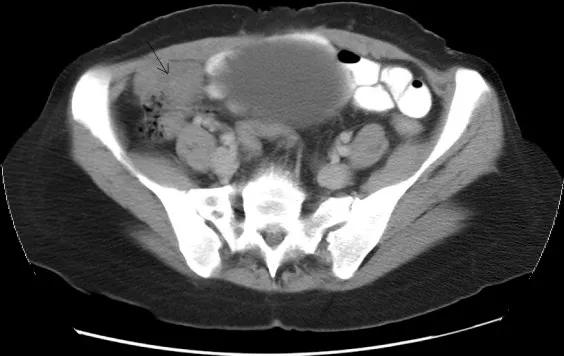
Computed tomography scan showing a mass in the right iliac fossa region.
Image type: radiology (ct)